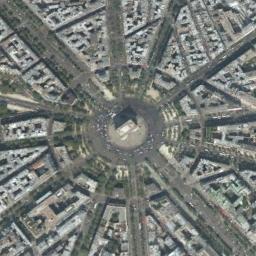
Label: roundabout